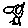
Label: bird